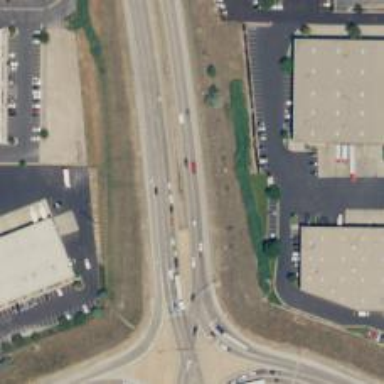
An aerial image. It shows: Trunk highway with diverging diamond interchange (DDI) junction.